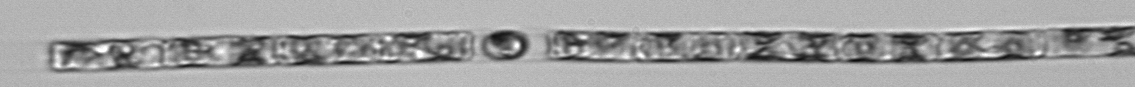
Label: Guinardia_delicatula_TAG_internal_parasite